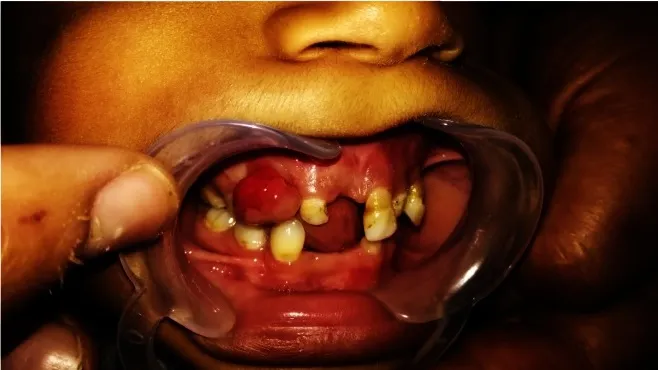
Swelling related to the maxillary right missed canine region extending toward occlusal surface.
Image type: medical_photograph (other_medical_photograph)